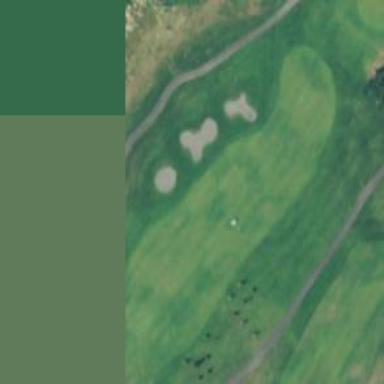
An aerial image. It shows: Grassy golf fairway.